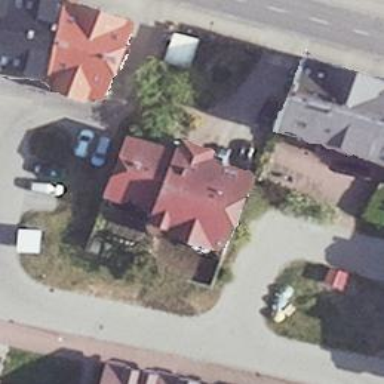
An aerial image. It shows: Residential building.